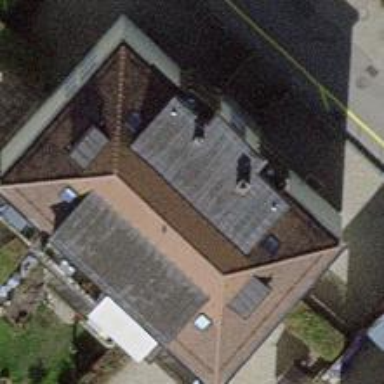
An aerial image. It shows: Hipped-roof building with apartments.